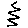
Label: zigzag